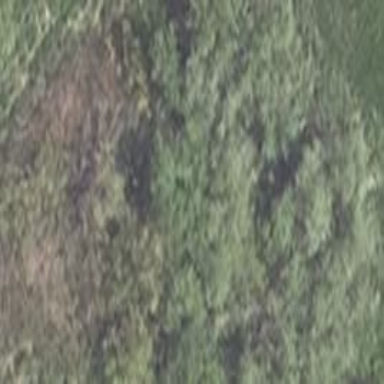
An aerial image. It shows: Patch of scrub vegetation.